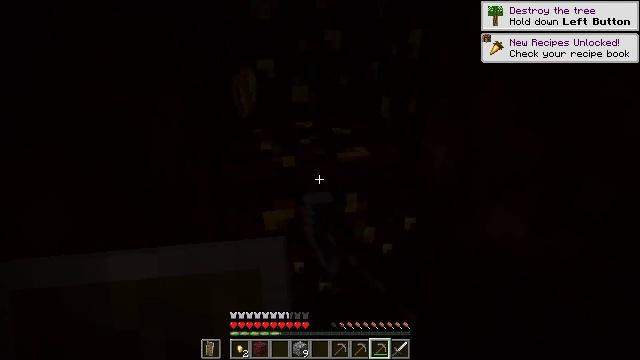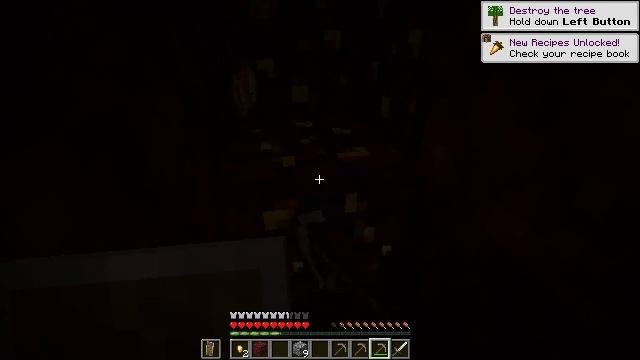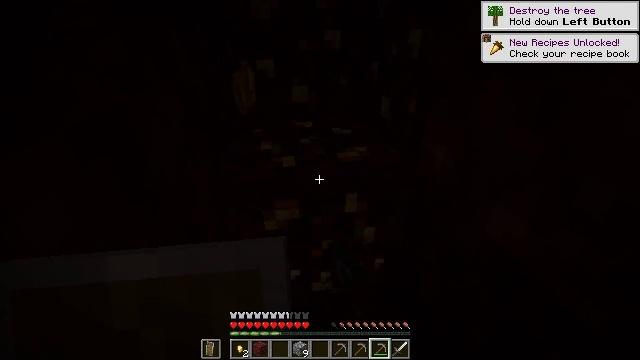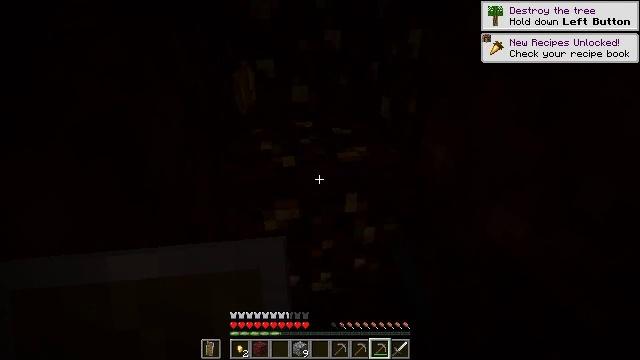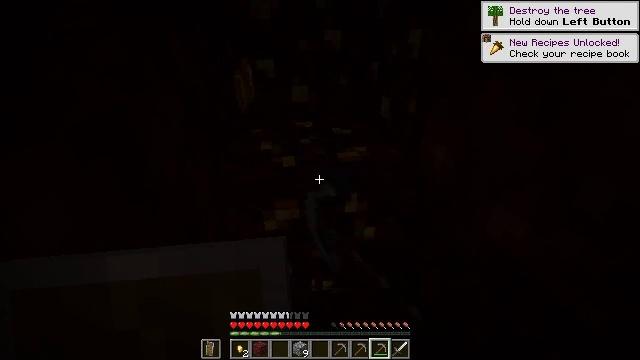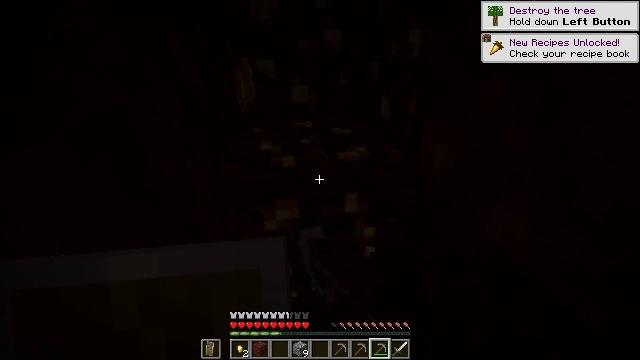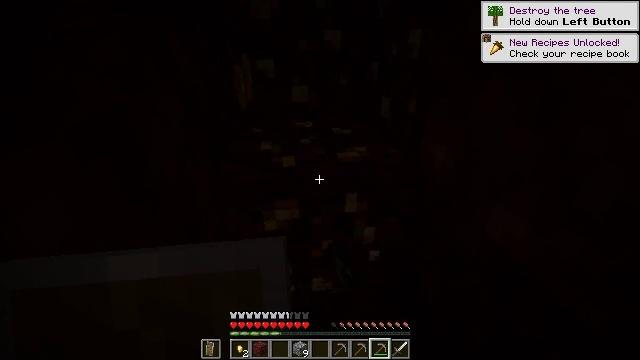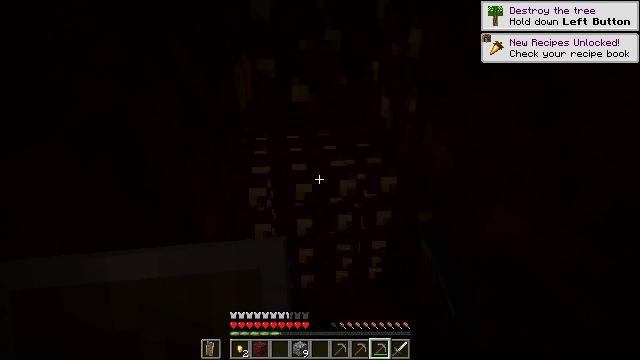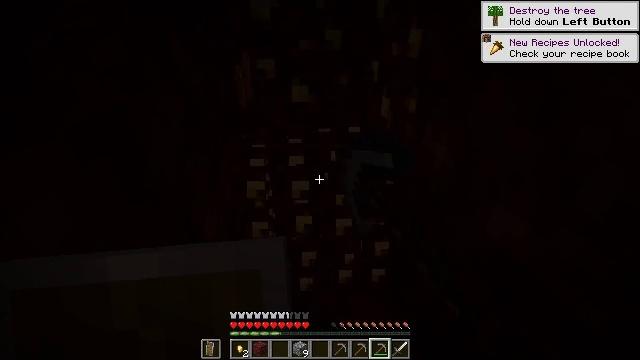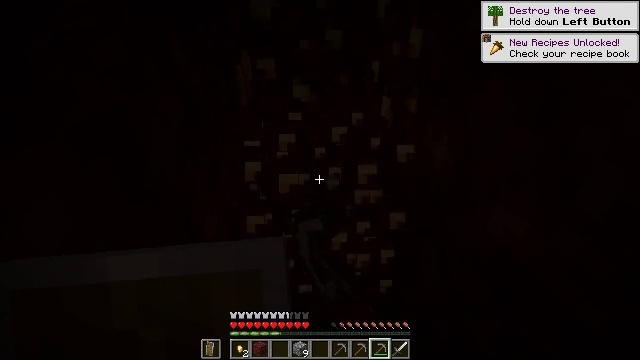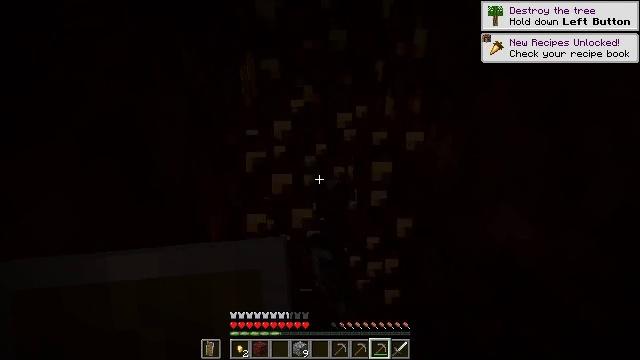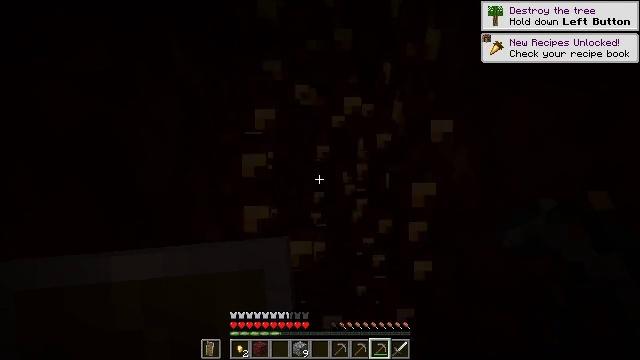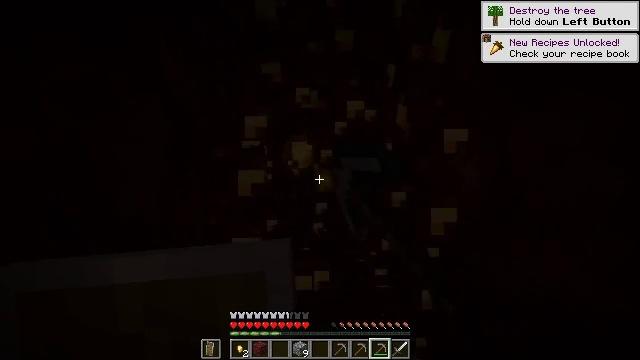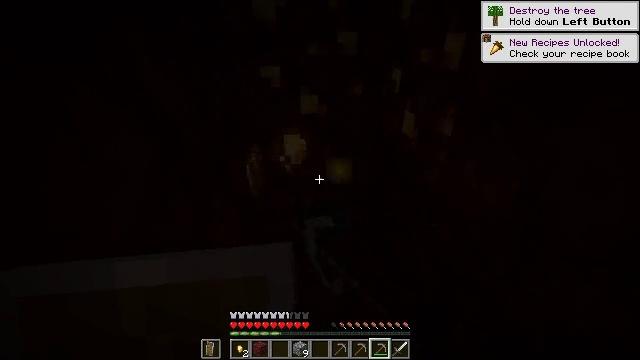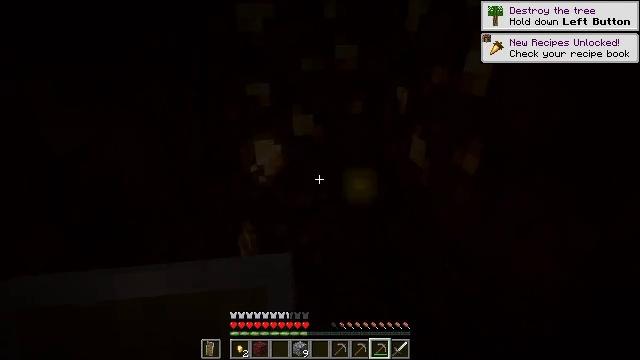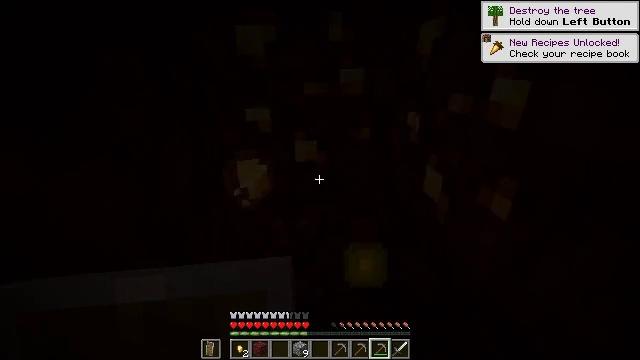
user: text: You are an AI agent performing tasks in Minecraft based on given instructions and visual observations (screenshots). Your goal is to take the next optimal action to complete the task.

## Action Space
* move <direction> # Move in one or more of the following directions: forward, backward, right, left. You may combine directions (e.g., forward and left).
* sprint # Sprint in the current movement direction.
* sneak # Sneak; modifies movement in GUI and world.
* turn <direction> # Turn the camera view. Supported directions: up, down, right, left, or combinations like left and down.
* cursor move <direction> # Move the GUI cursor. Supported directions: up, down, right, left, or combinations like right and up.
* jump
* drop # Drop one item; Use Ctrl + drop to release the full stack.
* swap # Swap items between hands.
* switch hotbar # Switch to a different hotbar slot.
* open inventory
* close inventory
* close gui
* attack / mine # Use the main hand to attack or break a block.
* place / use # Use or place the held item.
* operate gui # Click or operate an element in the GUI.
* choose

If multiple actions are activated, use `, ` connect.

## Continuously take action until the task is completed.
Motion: motion action
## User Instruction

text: Find and mine nether gold ore.
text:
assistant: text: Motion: attack / mine
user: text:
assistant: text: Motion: attack / mine
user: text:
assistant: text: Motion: attack / mine
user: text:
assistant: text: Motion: attack / mine
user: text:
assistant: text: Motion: attack / mine
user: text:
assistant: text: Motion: attack / mine
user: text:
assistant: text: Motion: attack / mine
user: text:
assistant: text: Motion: attack / mine
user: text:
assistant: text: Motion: attack / mine
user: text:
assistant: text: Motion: attack / mine
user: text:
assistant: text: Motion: move forward, attack / mine
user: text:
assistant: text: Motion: move forward, attack / mine
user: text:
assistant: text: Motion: move forward, attack / mine
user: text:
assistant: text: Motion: move forward, turn right and up, attack / mine
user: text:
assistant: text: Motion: turn up, attack / mine
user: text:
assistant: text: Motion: turn left and up, attack / mine
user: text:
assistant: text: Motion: turn up, attack / mine
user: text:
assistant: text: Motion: attack / mine
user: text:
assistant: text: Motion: attack / mine
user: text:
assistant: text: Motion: turn up, attack / mine
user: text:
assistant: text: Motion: attack / mine
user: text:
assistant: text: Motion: attack / mine
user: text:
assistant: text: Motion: attack / mine
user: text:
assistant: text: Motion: attack / mine
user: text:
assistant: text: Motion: attack / mine
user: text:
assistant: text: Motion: attack / mine
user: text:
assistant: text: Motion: attack / mine
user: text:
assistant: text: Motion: attack / mine
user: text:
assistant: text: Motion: attack / mine
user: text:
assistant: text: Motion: attack / mine